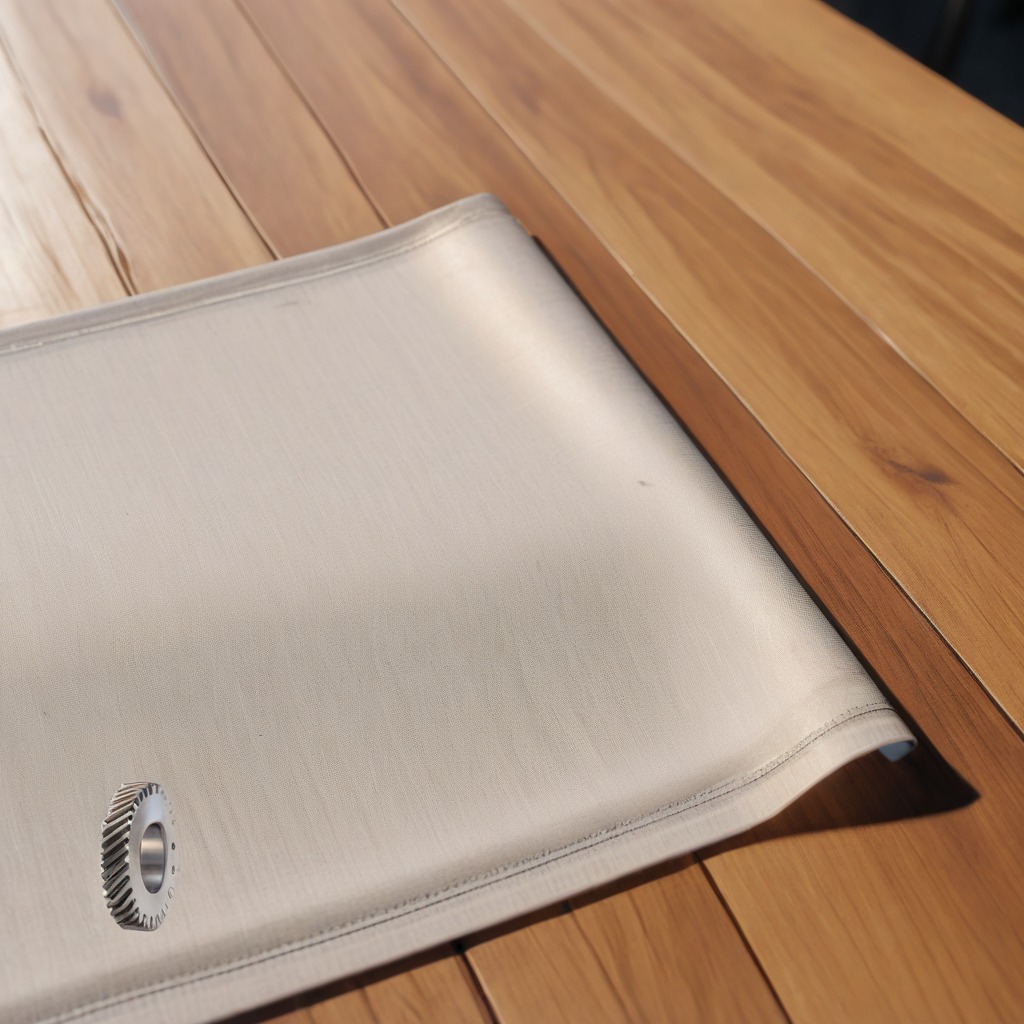
A steel gear with teeth is lying on a wooden table in an outdoor workshop during daytime bright natural light soft shadows worn but beneath the cloth.